Field crop: maize
Growth stage: 1
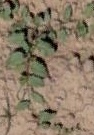
Species: convolvulus